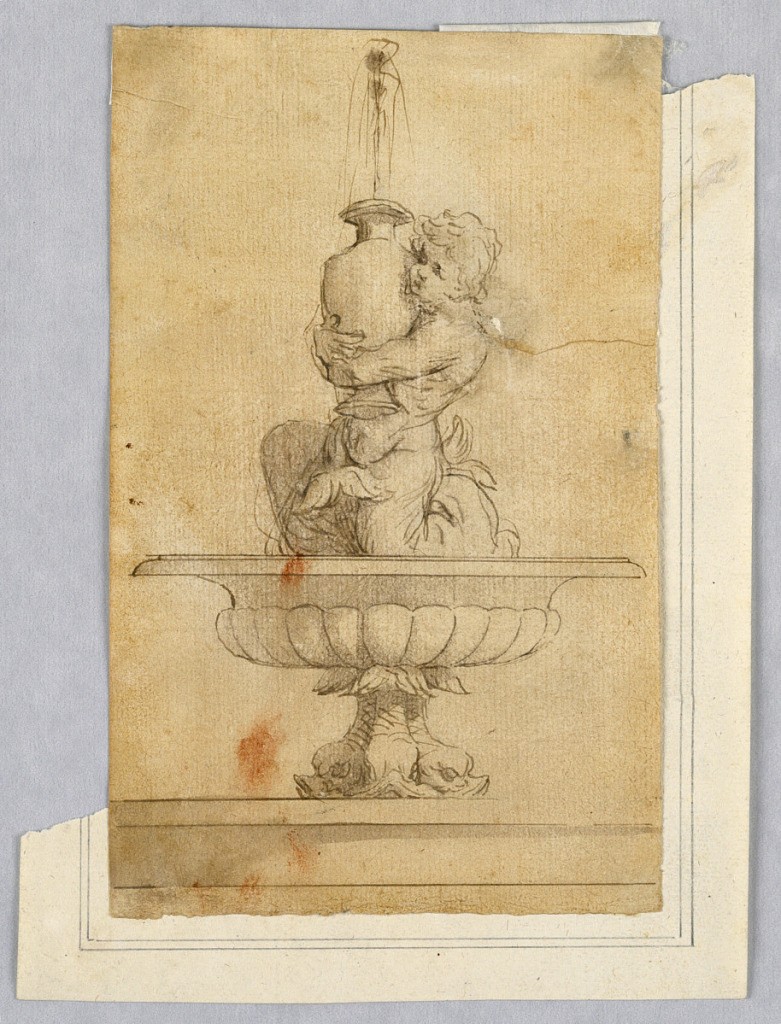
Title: Project for a Fountain
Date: ca. 1800
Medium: Pen and brown ink with gray wash on cream laid paper, lined
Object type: Drawing
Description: Upon a base, partially executed stands a basin upon a foot composed of dolphins with uplifted tails. In the basin kneels a boy with fishtail legs, supporting a vase from which water springs.